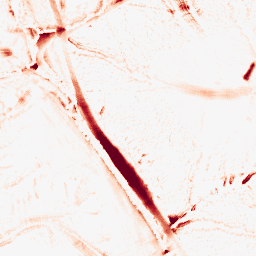
Category: morphological
Decomposition family: morphological_diamond
Decomposition parameters: operation: opening
radius: 10
Upsampling method: quintic
Upsampling parameters: scale: 8
Upsampling scale: 8